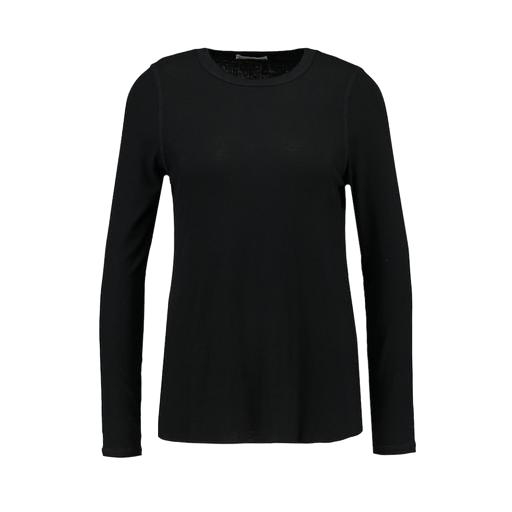
black women's long sleeve t-shirt, longsleeve t-shirt, black women's perry thermal long sleeve top, white background